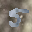
Label: 5